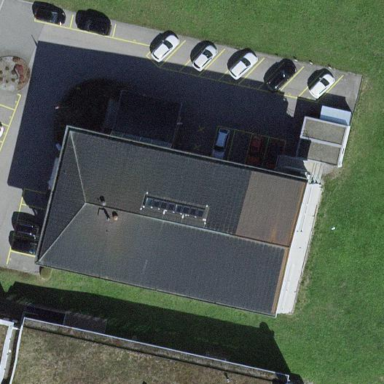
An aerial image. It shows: Office building.